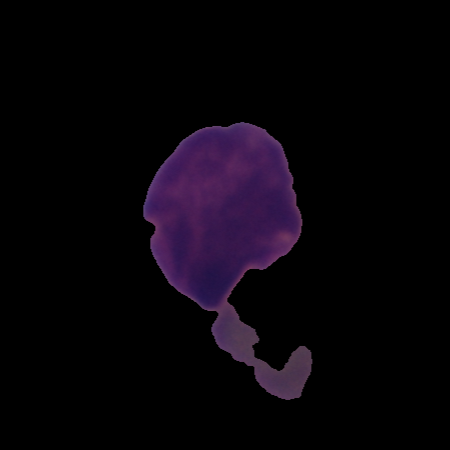
Label: cancer